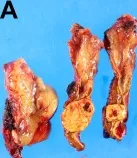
Histopathology of resected adrenal tumor. (A). Cut surfaces of resected adrenal tissue showing a yellow nodule with a diameter of 2.0 cm. Scale bar, 1 cm.
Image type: pathology (h&e)